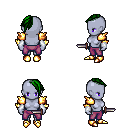
a pixel art fantasy rpg character, female body template, dark elf, purple skin, gold arm armor, magenta pants, green long mohawk hairstyle, white cloth bracers, gold boots, dagger, four views (front, back, left, right), 2x2 character sprite sheet, small pixel art, hard edges, no anti-aliasing